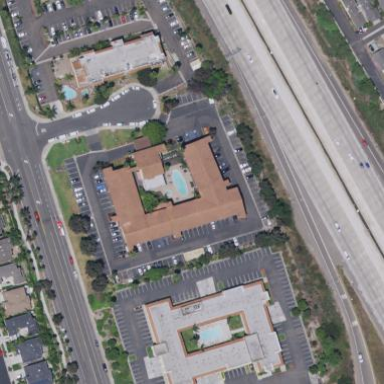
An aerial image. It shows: Hotel building.